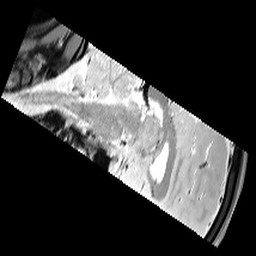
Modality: PDw
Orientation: sagittal
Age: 21
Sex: male
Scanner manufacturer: siemens
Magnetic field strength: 3 T
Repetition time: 6.49 s
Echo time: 0.016 s